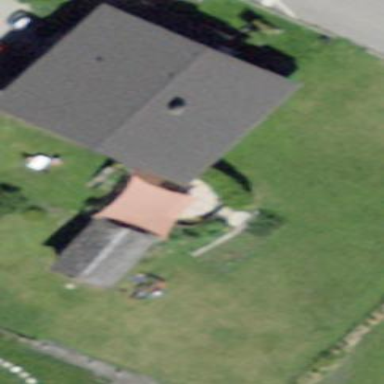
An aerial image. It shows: Simple house.